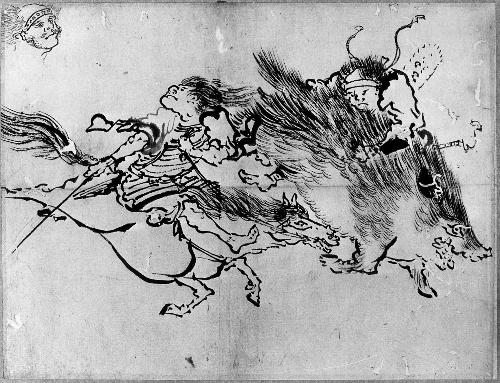
Artist: Katsushika Hokusai
Artist bio: Japanese, Tokyo (Edo) 1760–1849 Tokyo (Edo)
Date: 19th century
Object type: Painting
Classification: Paintings
Medium: Matted painting; ink on paper (wash drawing?)
Culture: Japan
Period: Edo period (1615–1868)
Dimensions: 10 3/8 x 14 in. (26.4 x 35.6 cm)
Department: Asian Art
Credit line: Fletcher Fund, 1937
Accession year: 1937
Repository: Metropolitan Museum of Art, New York, NY
Tags: Boars|Men|Horses